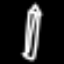
Label: pencil